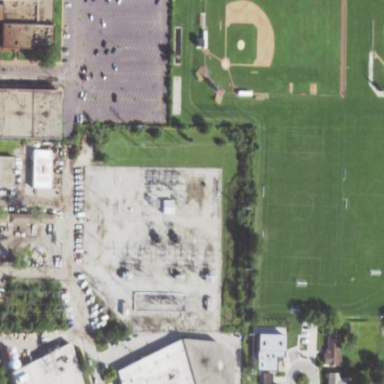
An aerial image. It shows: Outdoor distribution power substation.